Field crop: tomato
Growth stage: 2
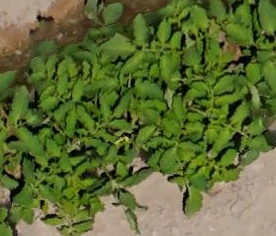
Species: tomato